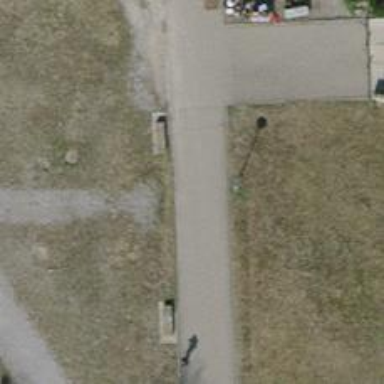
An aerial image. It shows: Footway with fine gravel surface.